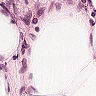
Metastatic tissue present: no